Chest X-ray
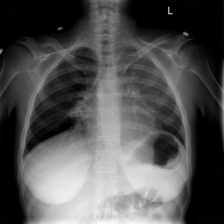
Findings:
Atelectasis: negative
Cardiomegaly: positive
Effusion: positive
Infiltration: negative
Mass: negative
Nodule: negative
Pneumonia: negative
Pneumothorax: negative
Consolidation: negative
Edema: negative
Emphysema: negative
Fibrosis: negative
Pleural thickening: negative
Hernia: negative